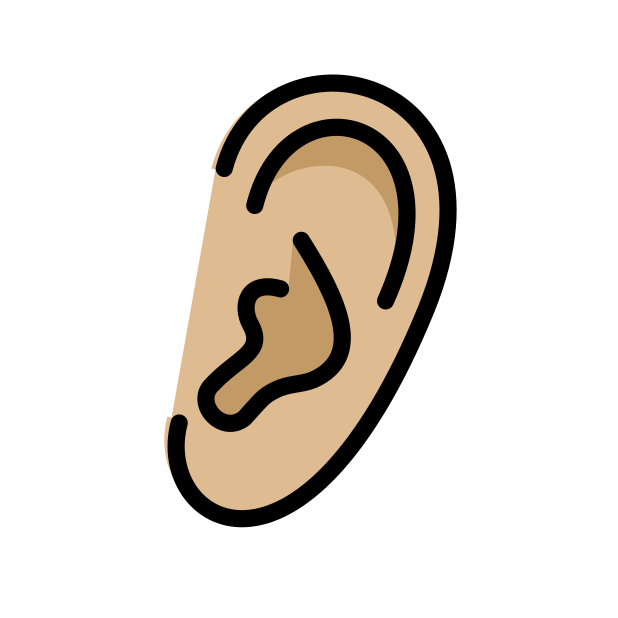
ear: medium-light skin tone